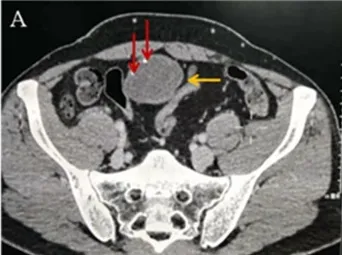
(A-C) Computed tomographic images showing a cystic solid mass (yellow arrow) in the anterior part of the bladder measuring 6.8 x 3.9 cm in size. The tumor invades the anterior wall and peritoneum of the adjacent bladder. Calcification (red arrow) and separation (yellow arrow) are visible within the tumor.
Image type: radiology (ct)